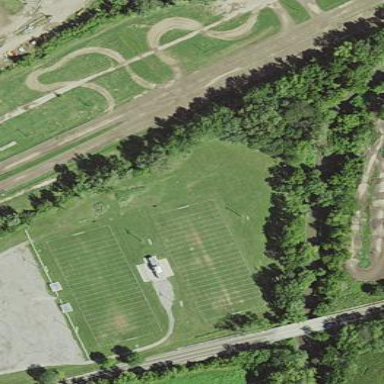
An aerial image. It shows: American football pitch for leisure and sport activities.